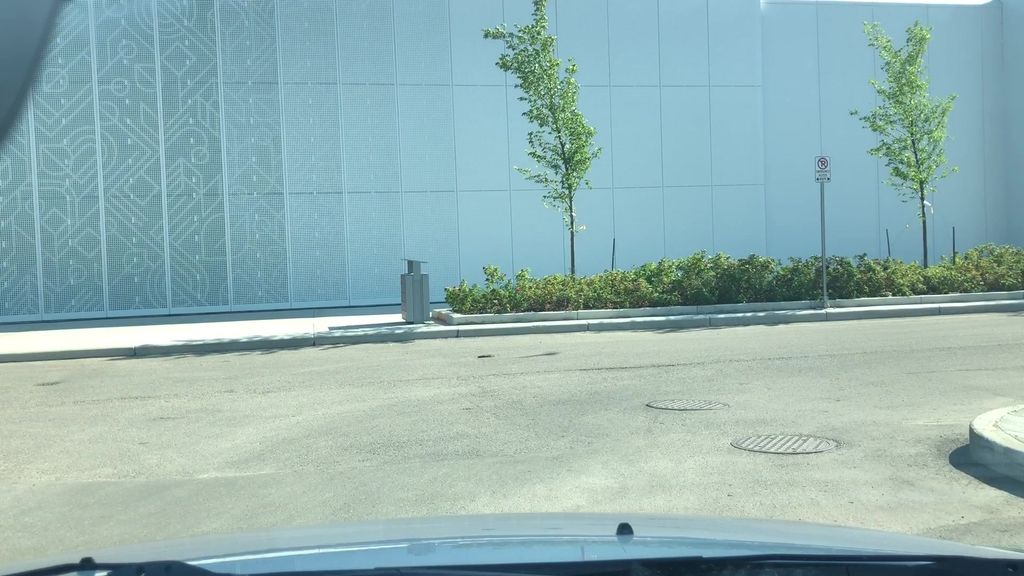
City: edmonton